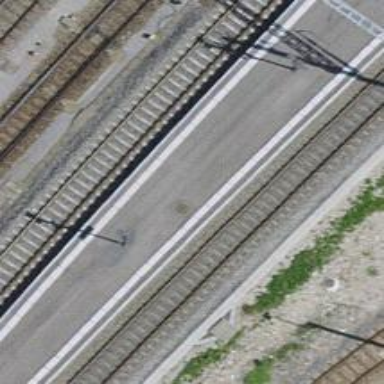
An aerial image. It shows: Close-up of railway platform edge.